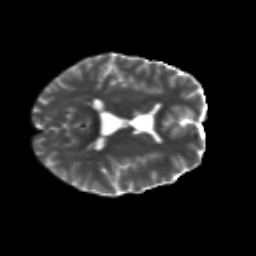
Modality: T2w
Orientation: axial
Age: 19
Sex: male
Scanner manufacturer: siemens
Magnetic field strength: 3 T
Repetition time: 8.8 s
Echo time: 0.085 s